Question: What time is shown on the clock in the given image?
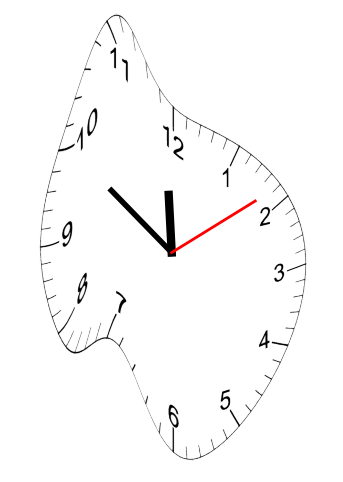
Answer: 11:50:09